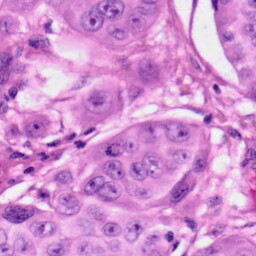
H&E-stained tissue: Skin